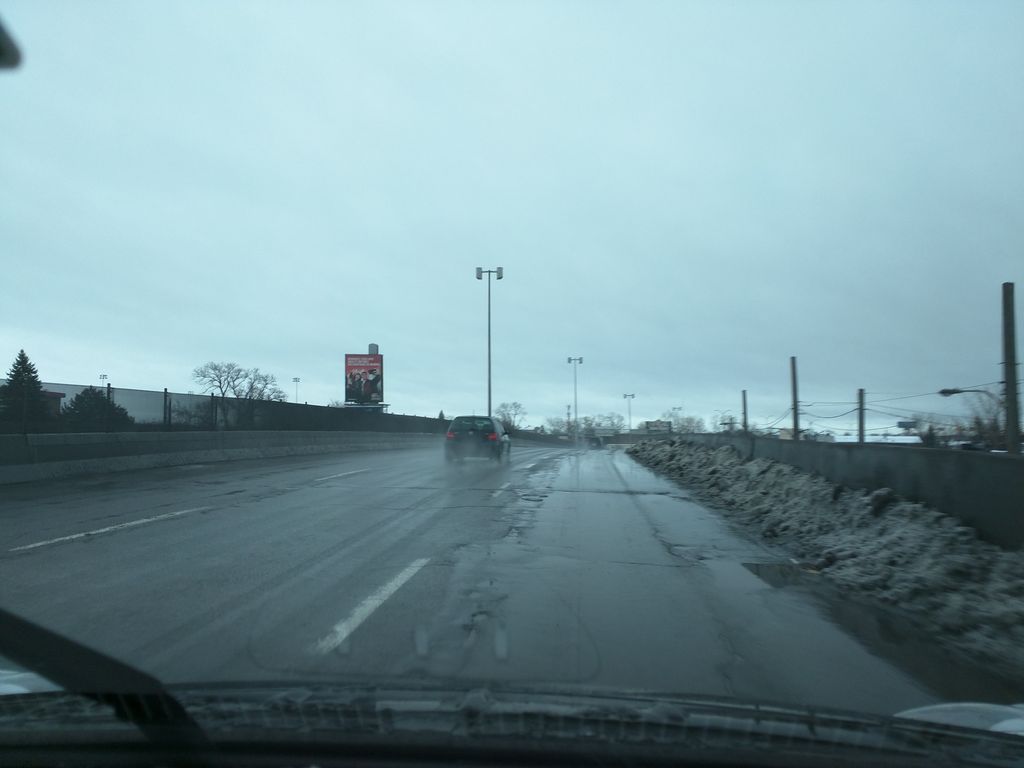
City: montreal